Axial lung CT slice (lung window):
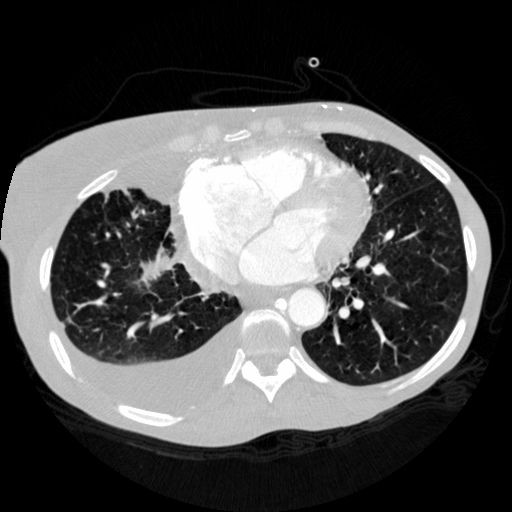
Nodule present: no